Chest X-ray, AP view. Patient: 69 years old, sex M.
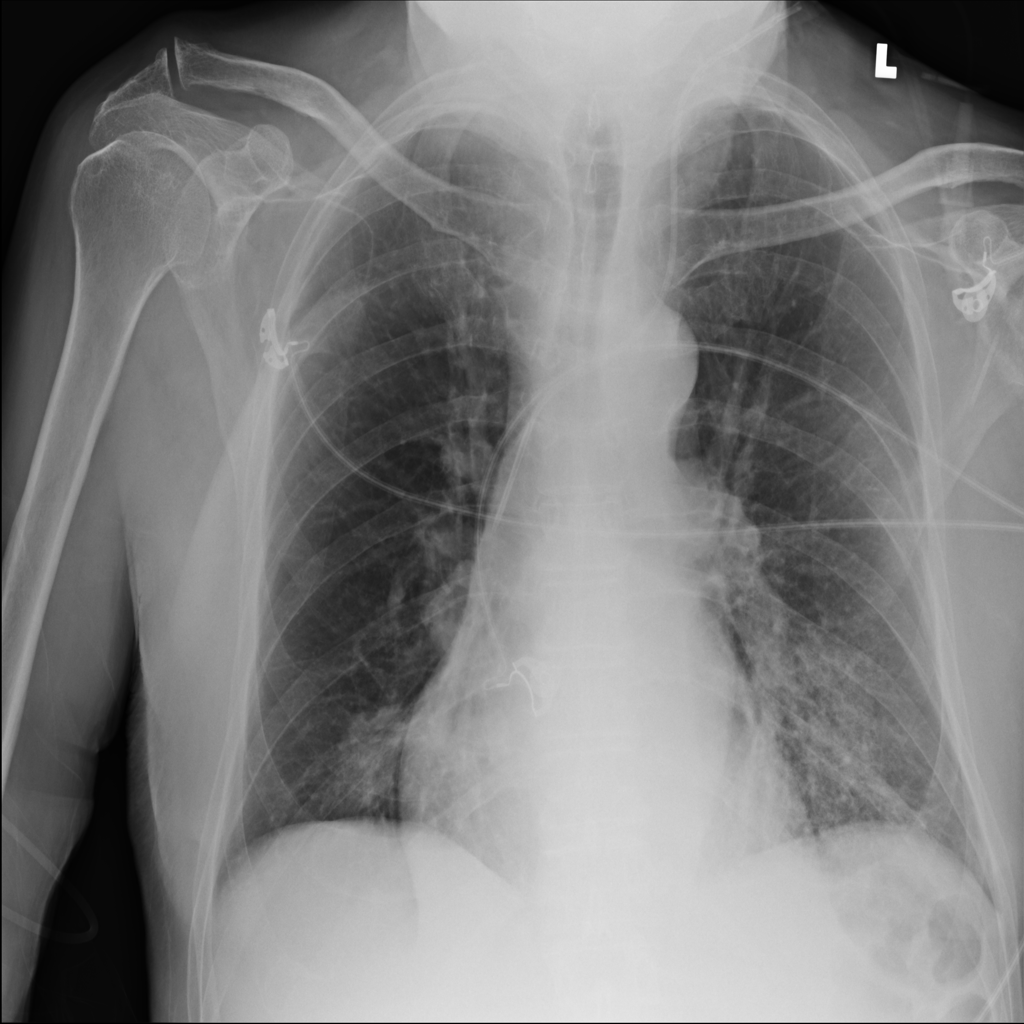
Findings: No Finding